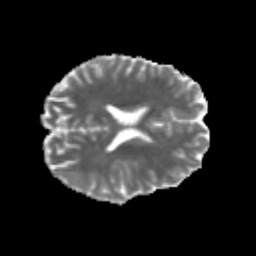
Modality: MD
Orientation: axial
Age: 23
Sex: male
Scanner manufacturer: siemens
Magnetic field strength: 3 T
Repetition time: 3.5 s
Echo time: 0.125 s